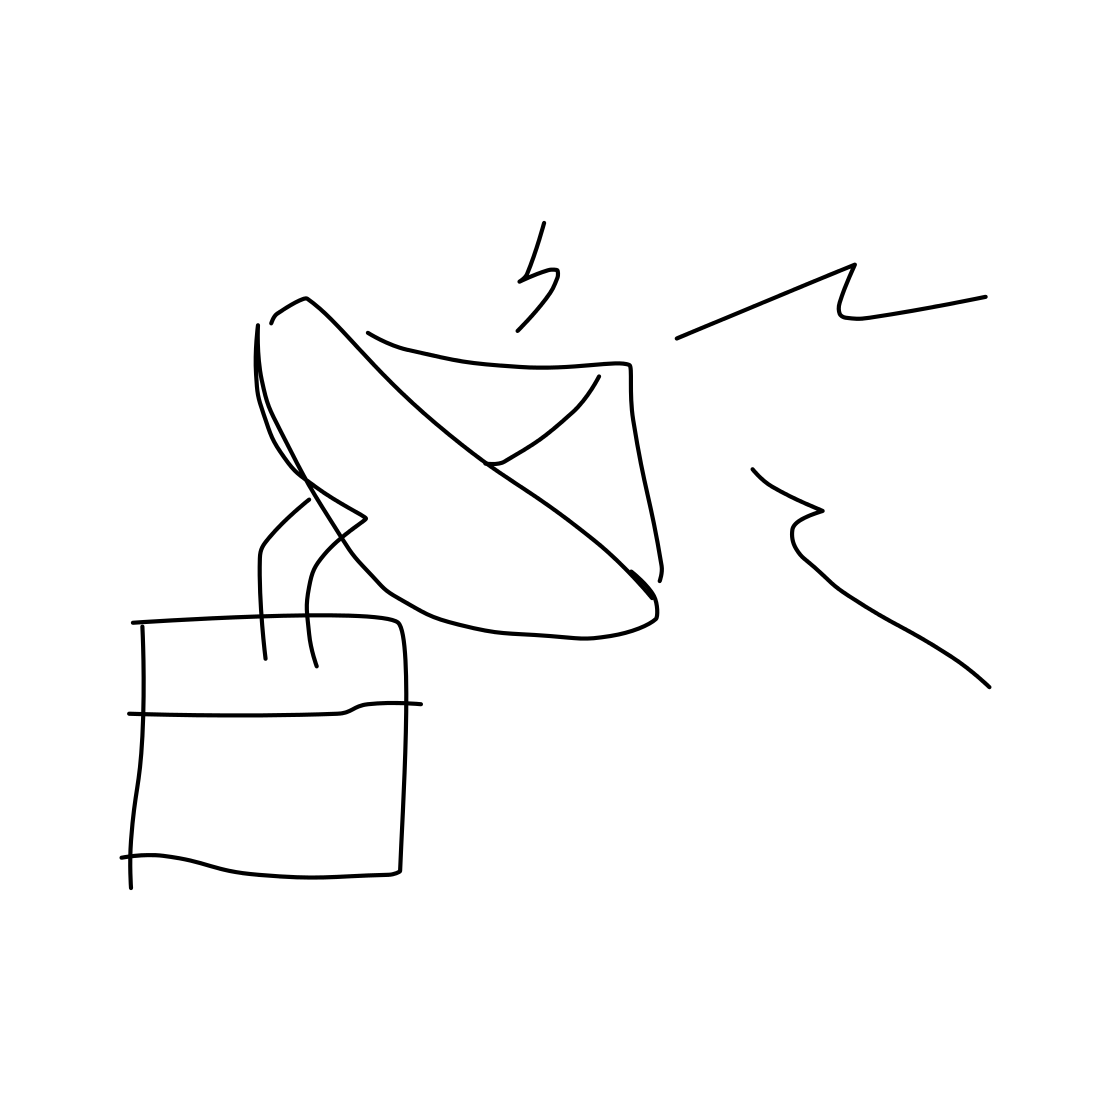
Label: satellite